Interaction volume radius: 10 \u00c5
Interaction volume height: 10 \u00c5
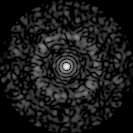
Disorder parameter: 0.8183